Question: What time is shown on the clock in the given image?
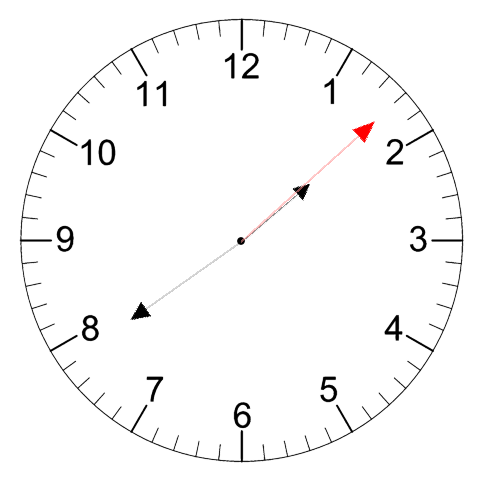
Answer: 01:39:08